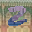
Label: 2